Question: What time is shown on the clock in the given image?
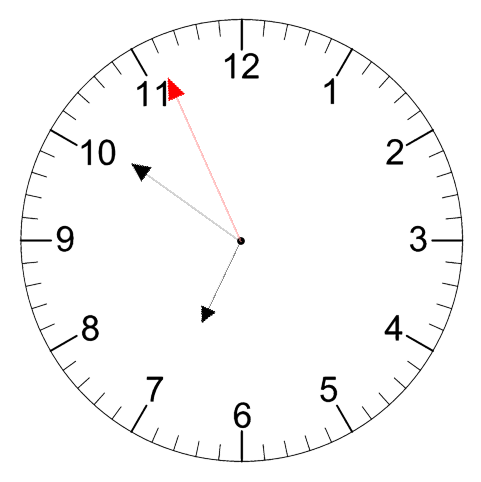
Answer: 06:50:56